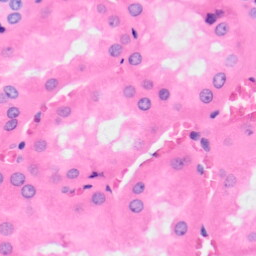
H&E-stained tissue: Kidney